Field crop: maize
Growth stage: 2
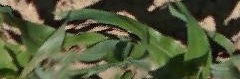
Species: maize